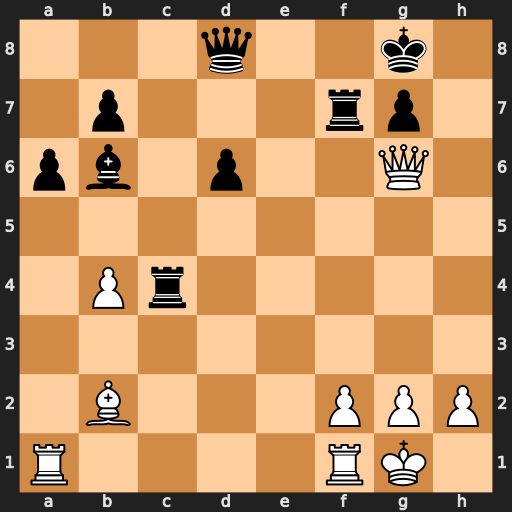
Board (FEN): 3q2k1/1p3rp1/pb1p2Q1/8/1Pr5/8/1B3PPP/R4RK1
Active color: w
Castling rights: -
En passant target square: -
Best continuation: Bxg7 Rxg7 Qe6+ Kh8 Qxc4